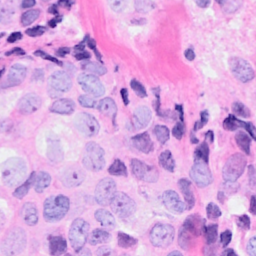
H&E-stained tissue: Breast